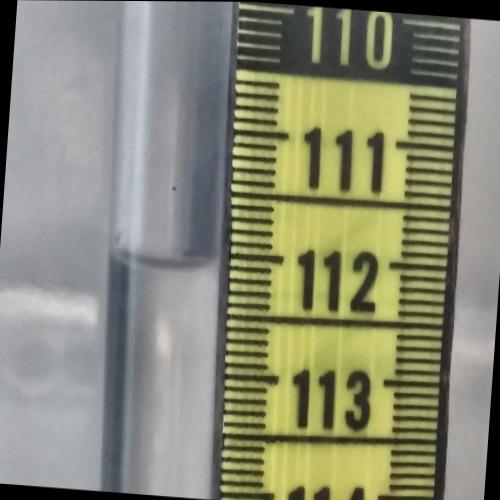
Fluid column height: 112.1 cm